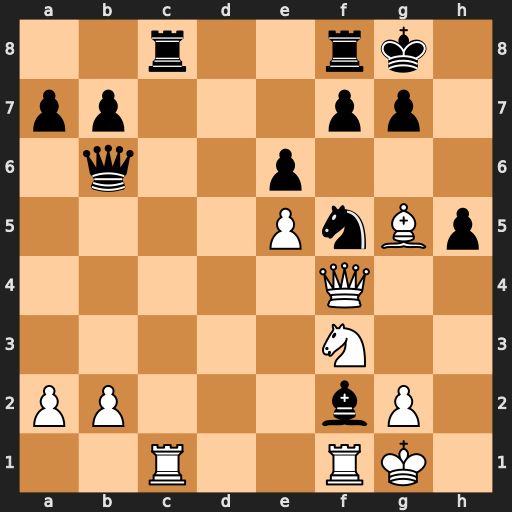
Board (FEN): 2r2rk1/pp3pp1/1q2p3/4PnBp/5Q2/5N2/PP3bP1/2R2RK1
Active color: w
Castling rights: -
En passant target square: -
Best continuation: Rxf2 Rxc1+ Qxc1